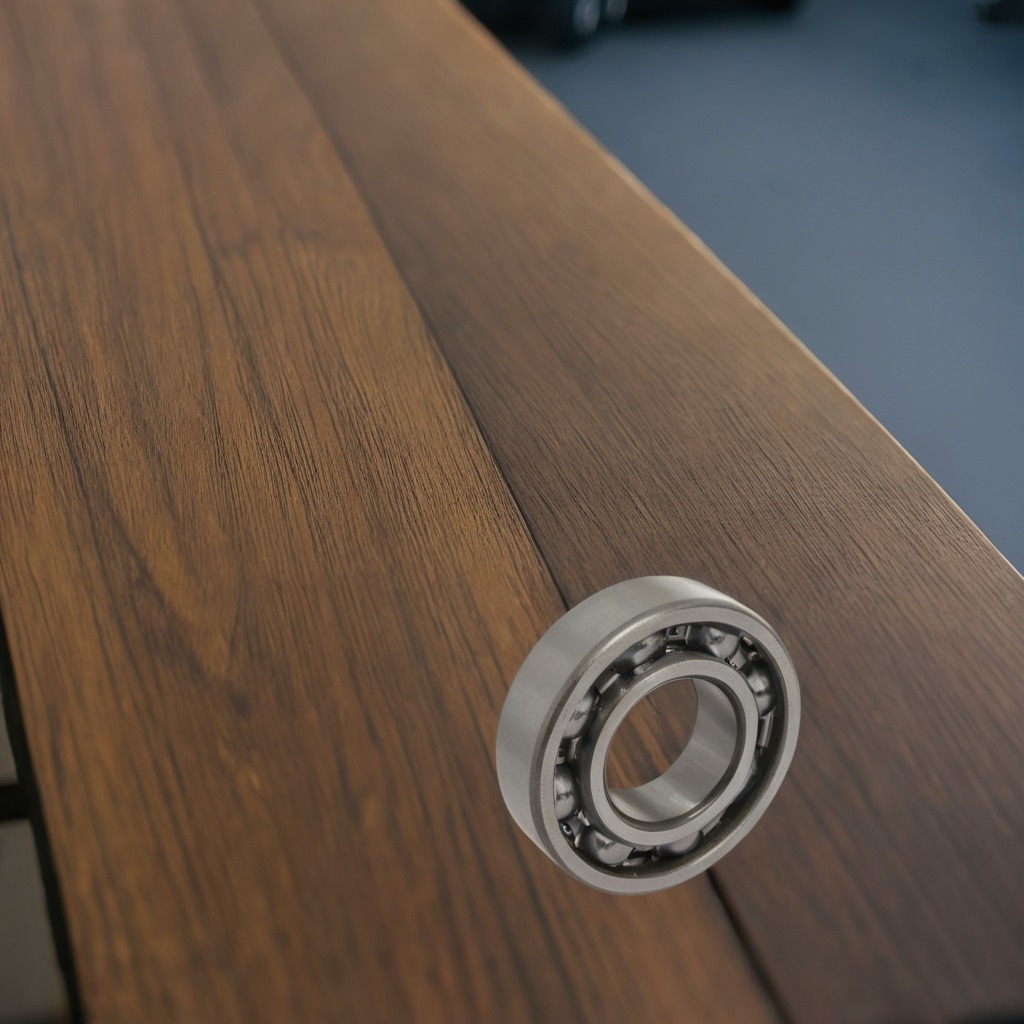
A metal ball bearing is lying on a table with faint burn marks in a small garage at twilight.